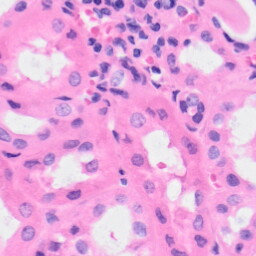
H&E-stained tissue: Kidney